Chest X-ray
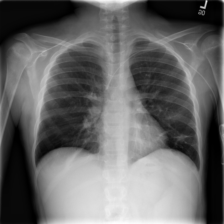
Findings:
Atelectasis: negative
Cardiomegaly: negative
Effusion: negative
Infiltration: positive
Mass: negative
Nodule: negative
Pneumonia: negative
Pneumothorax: negative
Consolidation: negative
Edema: negative
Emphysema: negative
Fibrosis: negative
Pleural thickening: negative
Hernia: negative